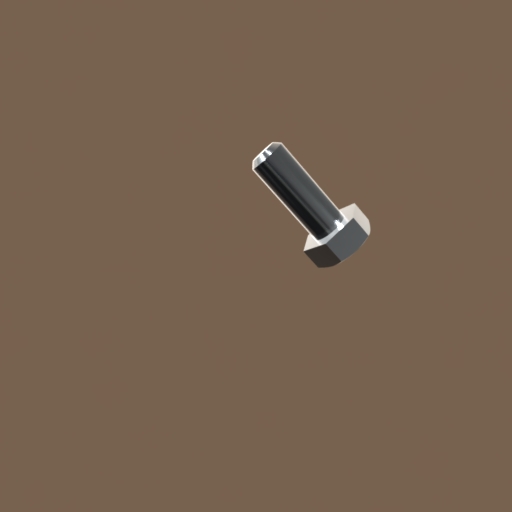
Label: bolt